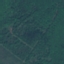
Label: Forest